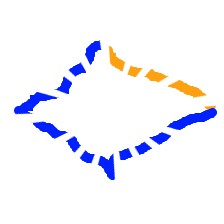
Shape: rhombus